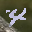
Label: 4